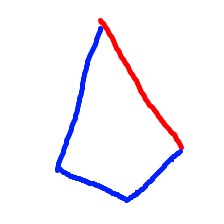
Shape: kite